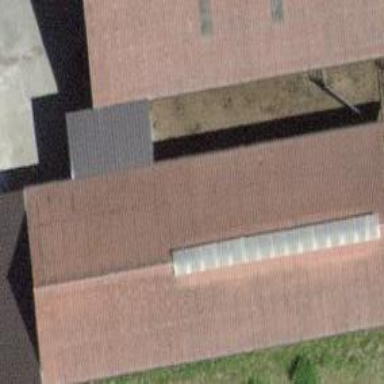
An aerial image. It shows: Barn.